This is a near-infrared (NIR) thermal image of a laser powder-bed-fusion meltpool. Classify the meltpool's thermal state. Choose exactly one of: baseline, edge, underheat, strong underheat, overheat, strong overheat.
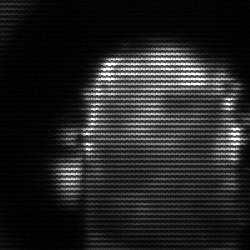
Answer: baseline